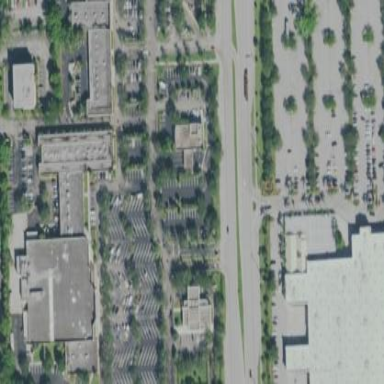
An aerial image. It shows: Retail area.